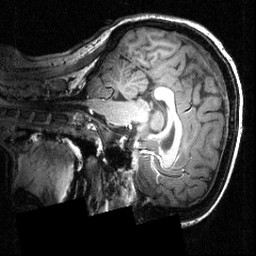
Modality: T1w
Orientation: sagittal
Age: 20
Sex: female
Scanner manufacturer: siemens
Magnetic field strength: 3.951 T
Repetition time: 1.5 s
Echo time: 0.00335 s